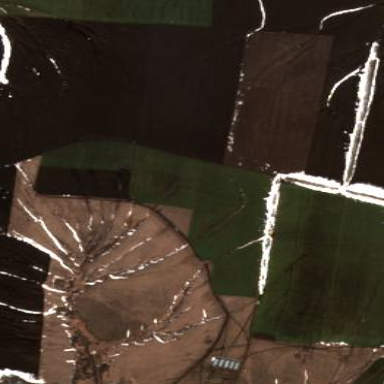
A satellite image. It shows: View of farmland.